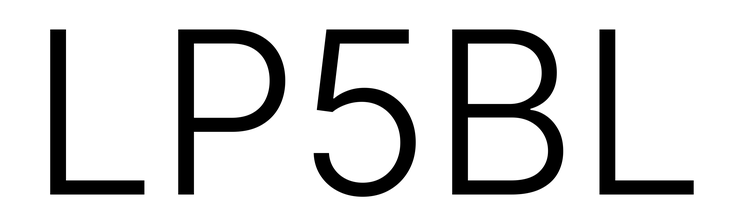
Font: Inter_Light